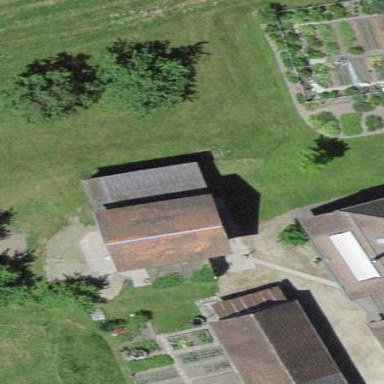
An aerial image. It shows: Rural barn.